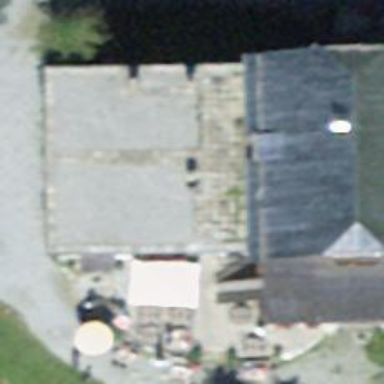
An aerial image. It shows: Restaurant.